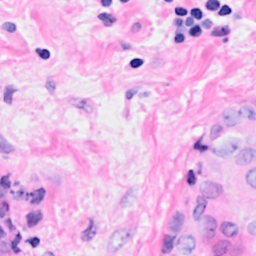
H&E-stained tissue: Breast